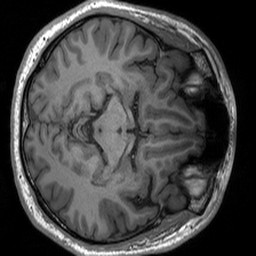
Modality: T1w
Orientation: axial
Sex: male
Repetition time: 1.95 s
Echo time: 0.026 s